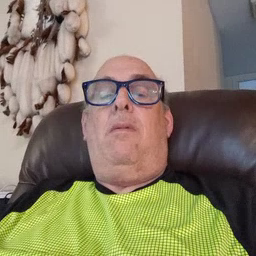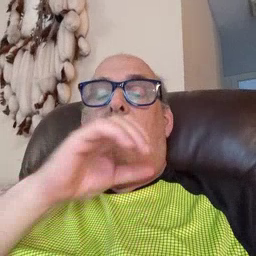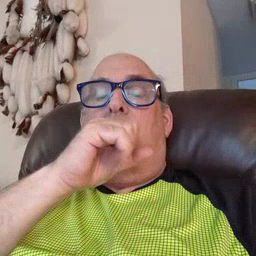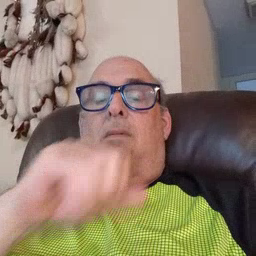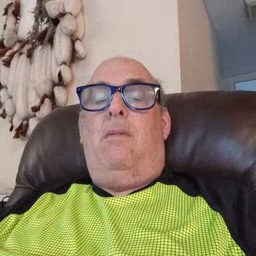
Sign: orange